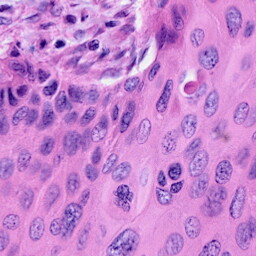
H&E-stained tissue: Cervix